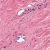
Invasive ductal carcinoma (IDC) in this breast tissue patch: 0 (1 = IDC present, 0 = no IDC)